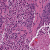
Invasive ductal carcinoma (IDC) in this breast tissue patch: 0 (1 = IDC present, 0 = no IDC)